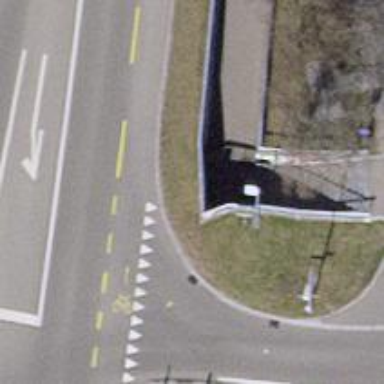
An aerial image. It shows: Tunnel footway.